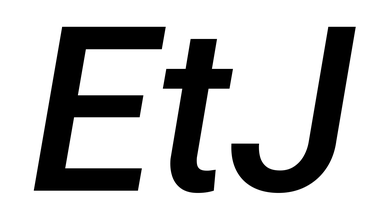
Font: Roboto-Italic_Medium_Italic